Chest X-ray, AP view. Patient: 32 years old, sex M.
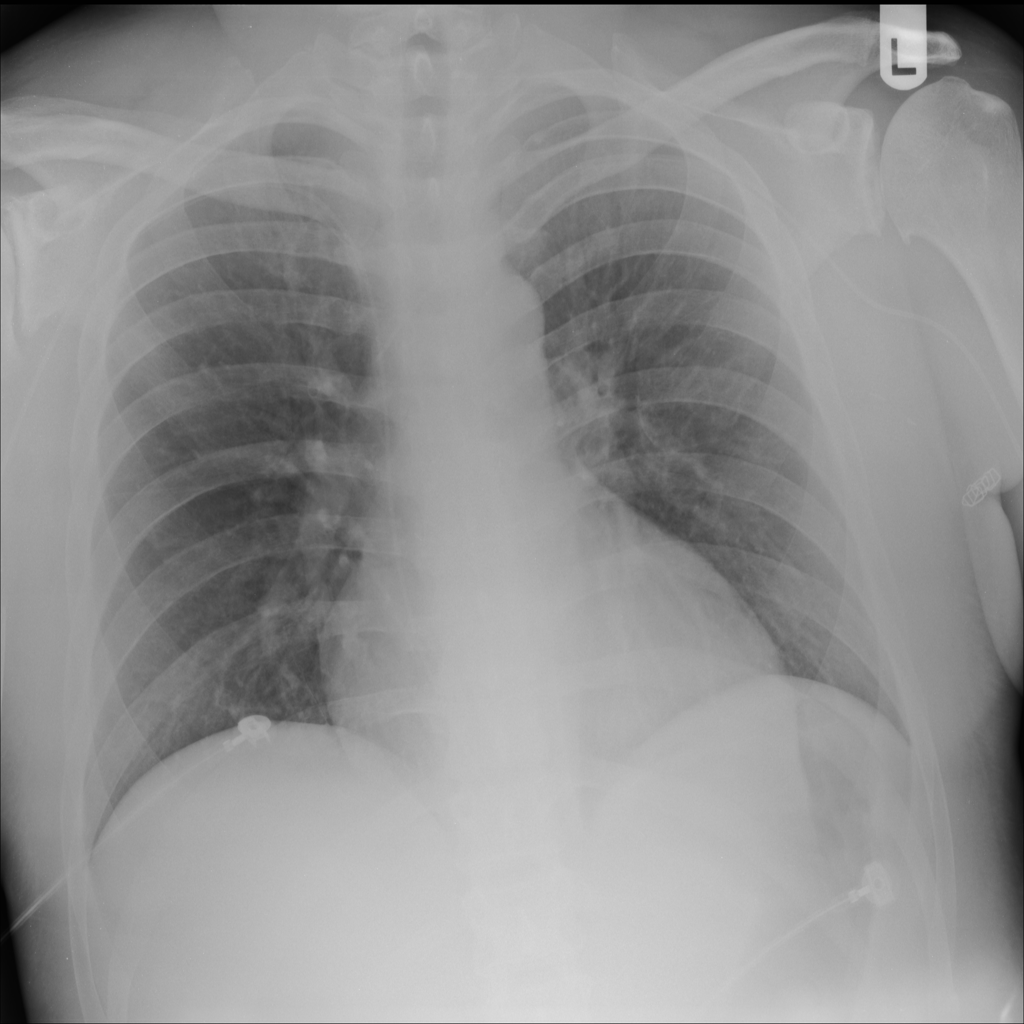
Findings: No Finding